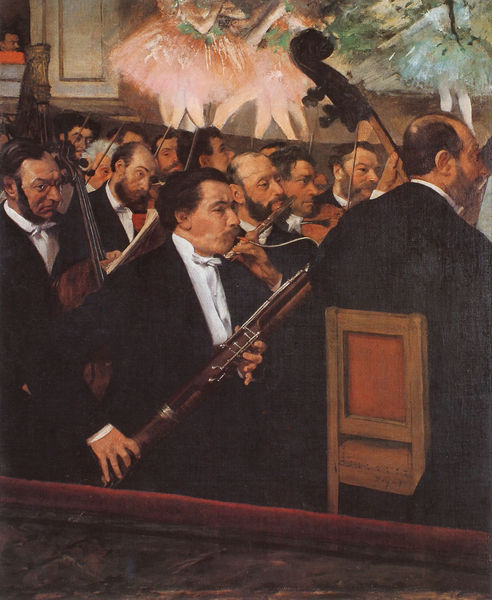
Titel: Das Opernorchester (L´Orchestre de l´Opéra)
Künstler: Edgar Degas
Institution: Paris, Musée d’Orsay
Schlagwörter: weiß, degas, kleider, männer, schwarz, stuhl, anzüge, bärte, bühne, instrumente, kontrabass, orchester, tänzerinnen, balett, ballett, tutu, brille, harfe, elfen, bläser, streicher, oboe, tänzerinen, fagott, hgestüh, orichester